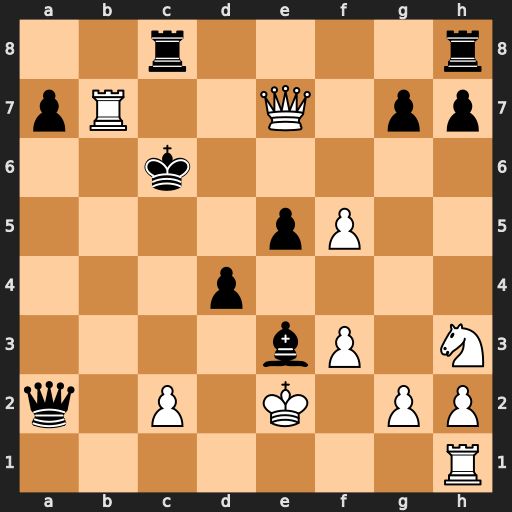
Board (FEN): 2r4r/pR2Q1pp/2k5/4pP2/3p4/4bP1N/q1P1K1PP/7R
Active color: w
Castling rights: -
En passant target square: -
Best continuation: Qd7+ Kc5 Qb5+ Kd6 Rd7#